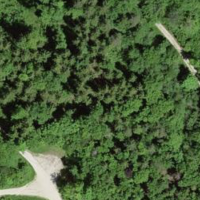
EUNIS habitat code: 41
Species observed at this site:
Geranium columbinum
Melittis melissophyllum